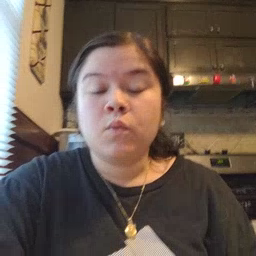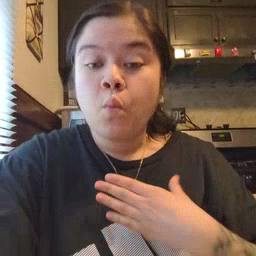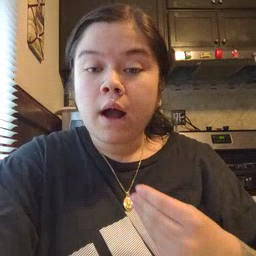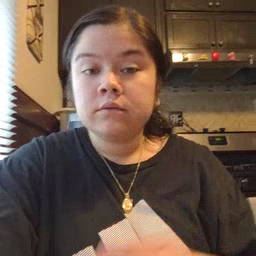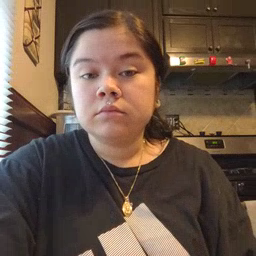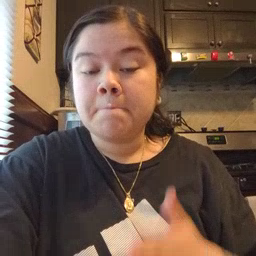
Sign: white